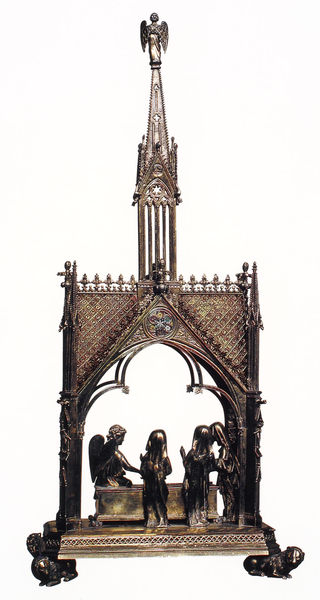
Titel: Reliquiar des heiligen Grabes
Institution: Pamplona, Domkapitel
Schlagwörter: frauen, menschen, dach, ornament, spitze, gold, gotik, turm, engel, füße, bogen, figuren, verzierung, metall, bronze, plastik, türmchen, altar, verziert, sarg, löwen, grab, email, sarkophag, irche, filialen, reliquiar, cherub, enail